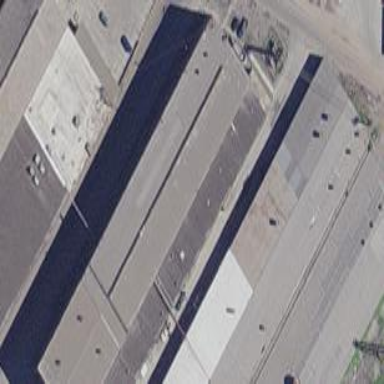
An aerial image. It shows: Industrial building.